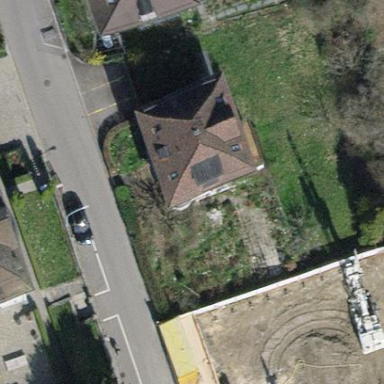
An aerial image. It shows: Detached building.